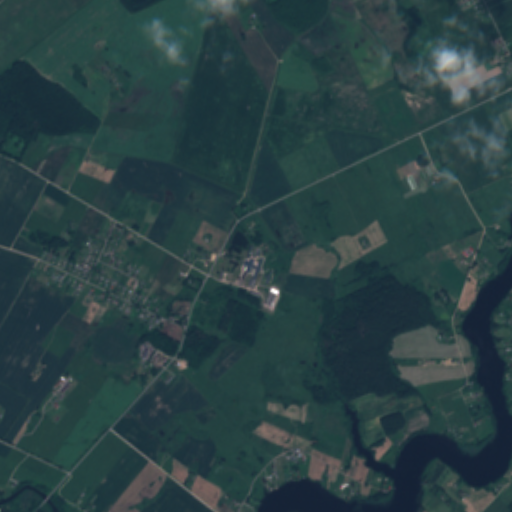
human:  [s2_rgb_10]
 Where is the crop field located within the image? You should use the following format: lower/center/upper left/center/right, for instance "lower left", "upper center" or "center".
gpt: The crop field is located in the lower left of the image.
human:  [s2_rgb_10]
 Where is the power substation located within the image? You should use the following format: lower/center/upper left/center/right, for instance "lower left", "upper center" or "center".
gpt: The power substation is located in the center of the image.
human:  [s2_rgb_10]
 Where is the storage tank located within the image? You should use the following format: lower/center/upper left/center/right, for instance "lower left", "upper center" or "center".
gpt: The storage tank is located in the center of the image.
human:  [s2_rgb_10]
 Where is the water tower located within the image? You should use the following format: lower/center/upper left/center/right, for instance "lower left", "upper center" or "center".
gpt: The water tower is located in the center of the image.
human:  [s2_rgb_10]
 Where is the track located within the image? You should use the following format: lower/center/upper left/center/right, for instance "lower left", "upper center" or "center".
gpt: There is no track in the image.